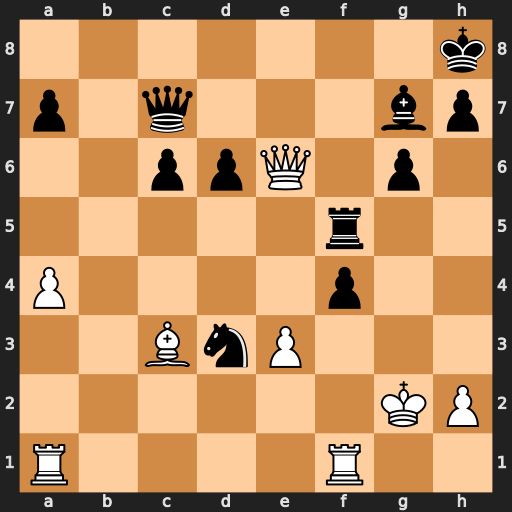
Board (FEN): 7k/p1q3bp/2ppQ1p1/5r2/P4p2/2BnP3/6KP/R4R2
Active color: w
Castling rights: -
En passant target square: -
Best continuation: Qe8+ Rf8 Qxf8#